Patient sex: F
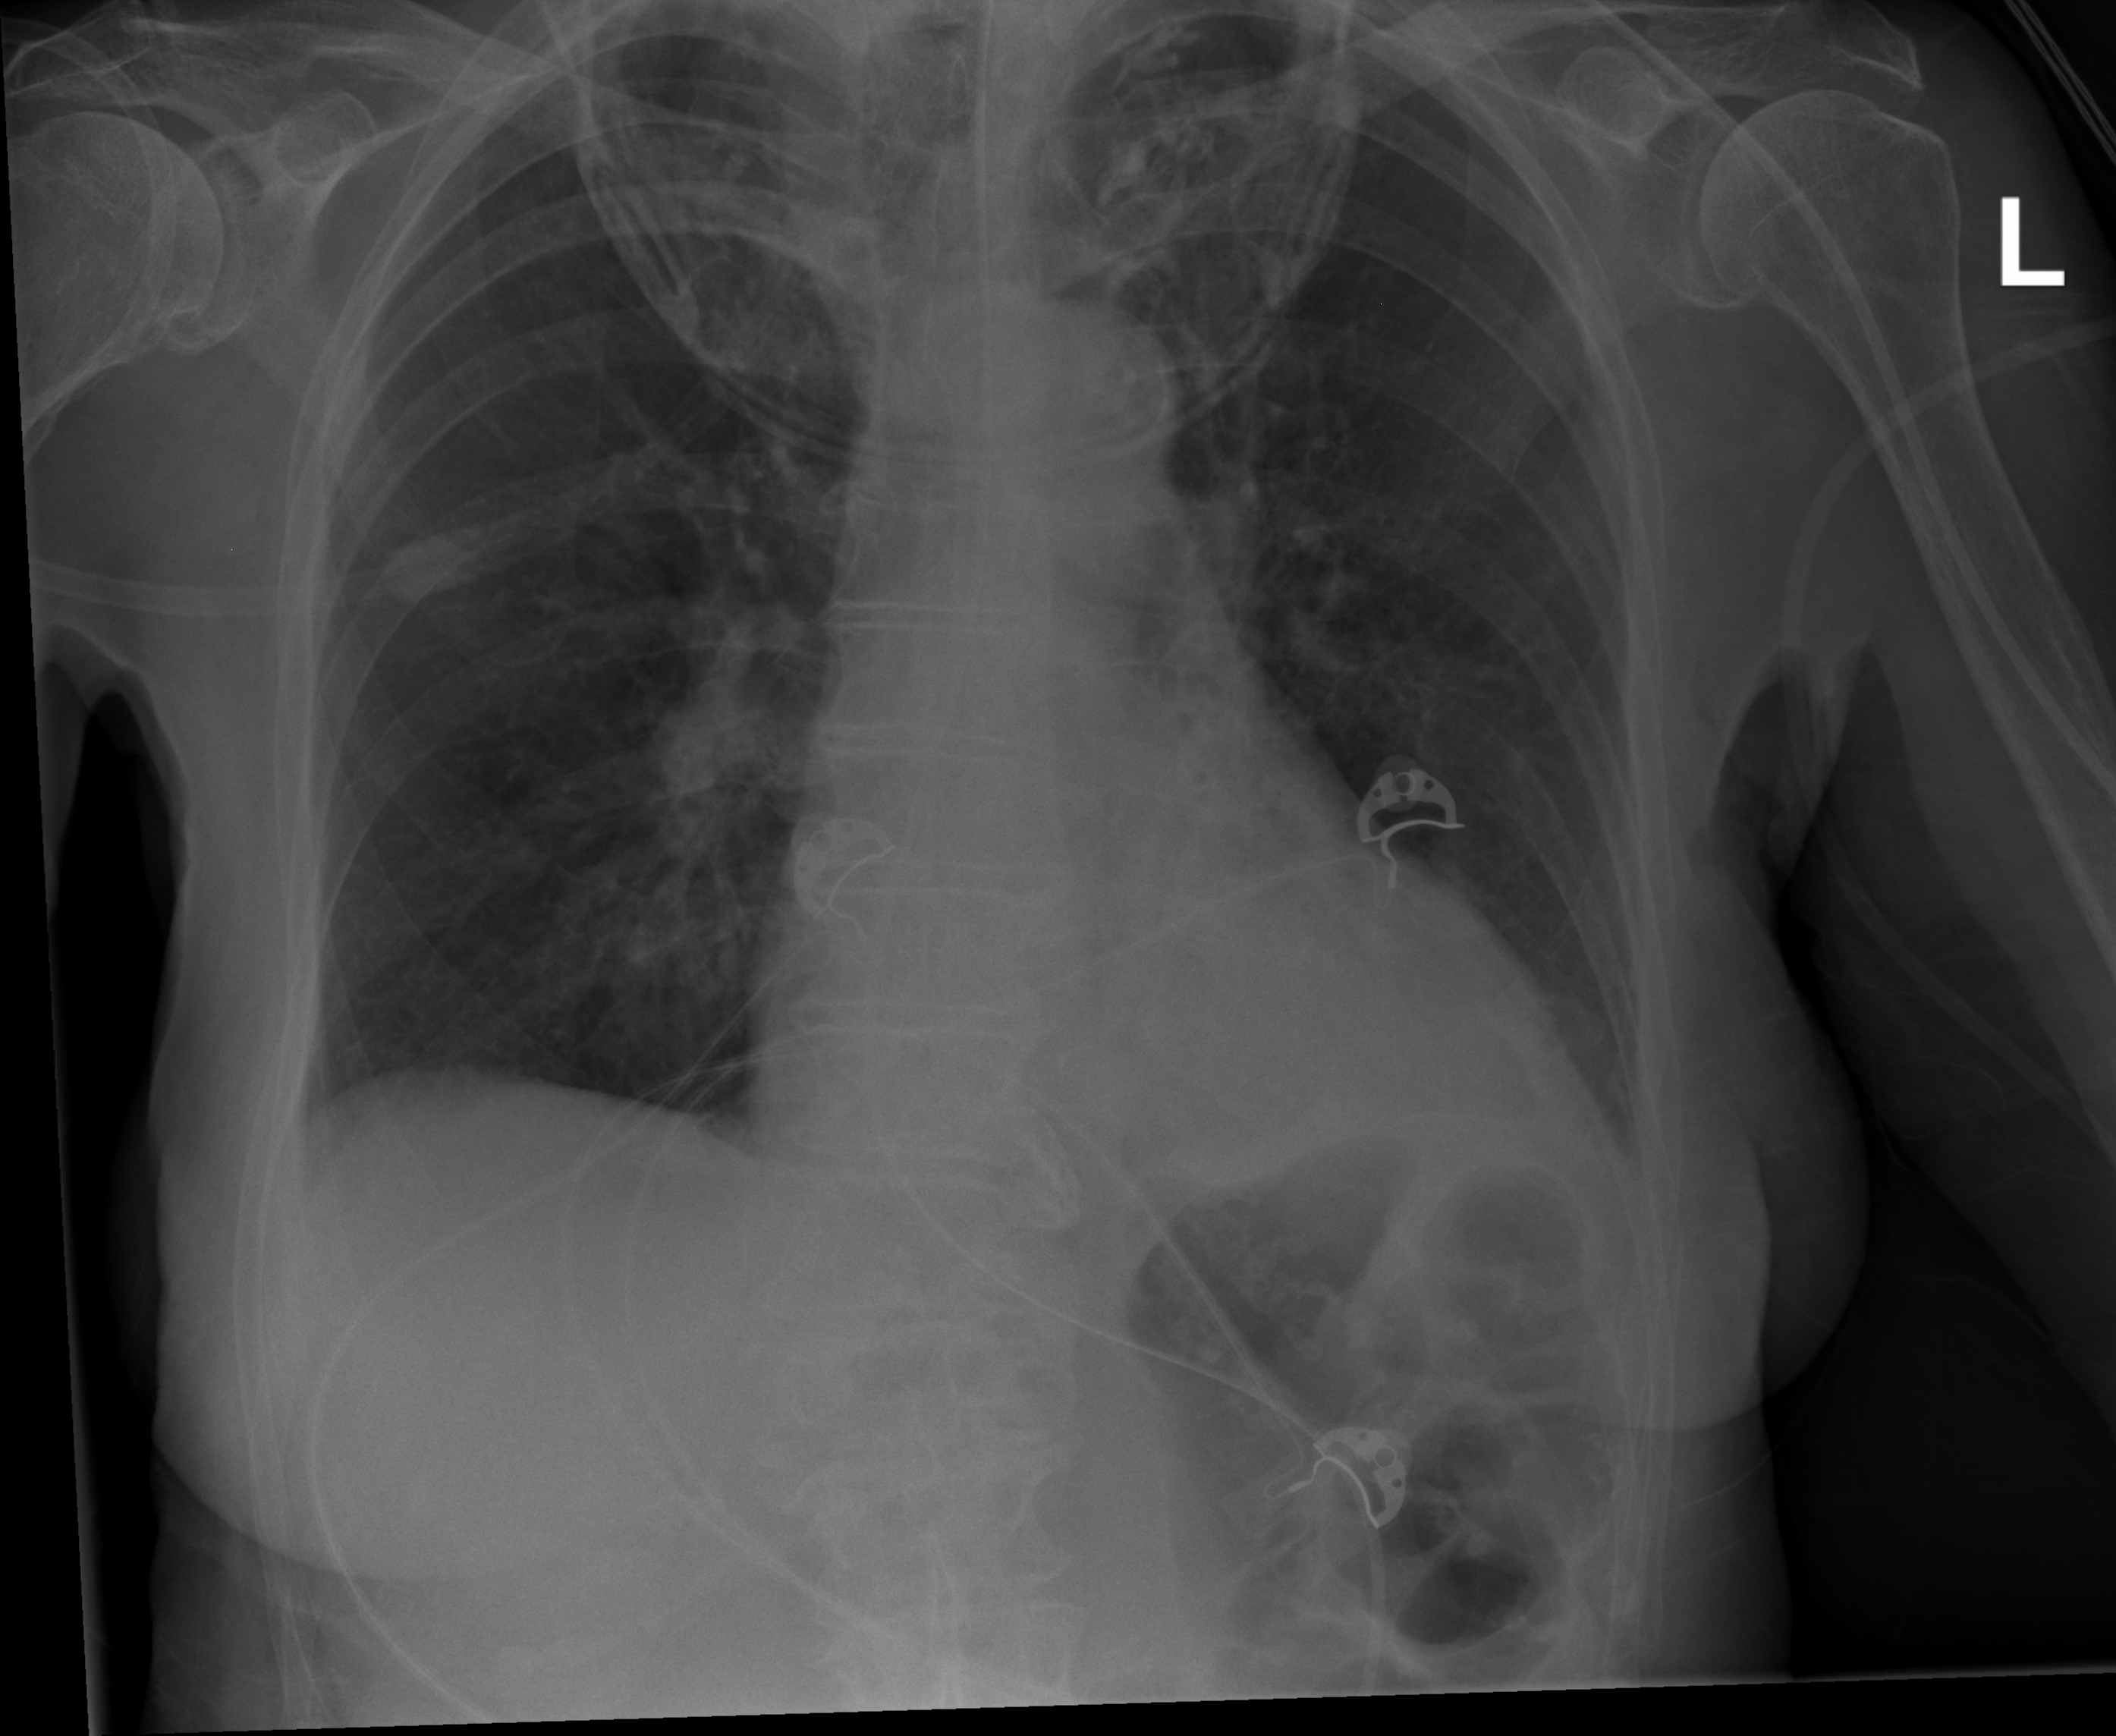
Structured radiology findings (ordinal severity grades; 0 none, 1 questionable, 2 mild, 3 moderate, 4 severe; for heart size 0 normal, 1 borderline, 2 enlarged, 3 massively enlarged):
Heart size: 1
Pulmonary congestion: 0
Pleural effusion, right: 0
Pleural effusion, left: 1
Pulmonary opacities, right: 1
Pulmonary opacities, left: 1
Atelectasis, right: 0
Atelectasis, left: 2